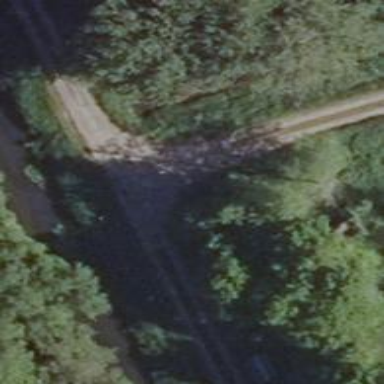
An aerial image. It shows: Track road with concrete plates of grade1 tracktype.